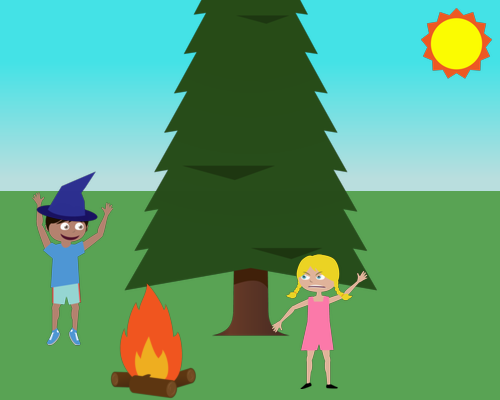
a big pine tree in the middle of the field cut off at the top a small sun at the top right a small boy on the left of the tree wearing a viking blue hat hands hap almost touching the horizon on the right front of the tree is an angry girl waving facing left between them is a fire boy facing right smiling great perfect